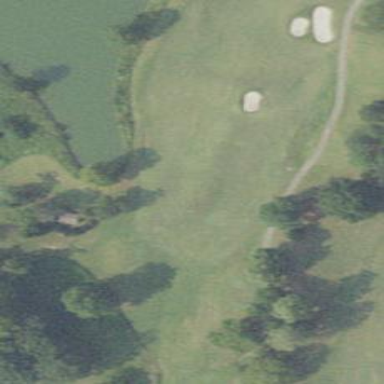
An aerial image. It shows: Area with grass used as rough in golf course.